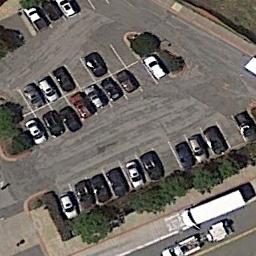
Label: parking_lot